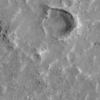
Label: not_dusty